Question: What can you book?
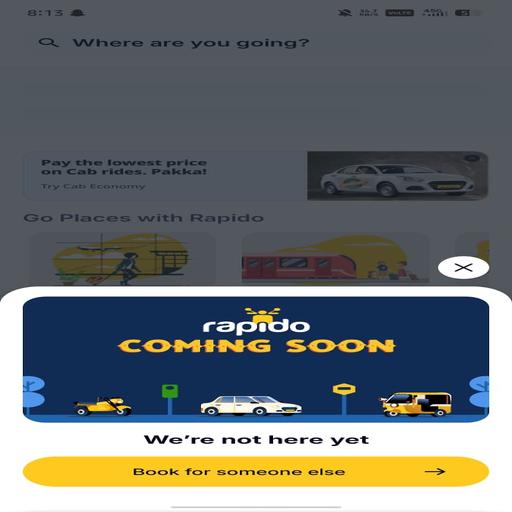
Answer: Book cab rides